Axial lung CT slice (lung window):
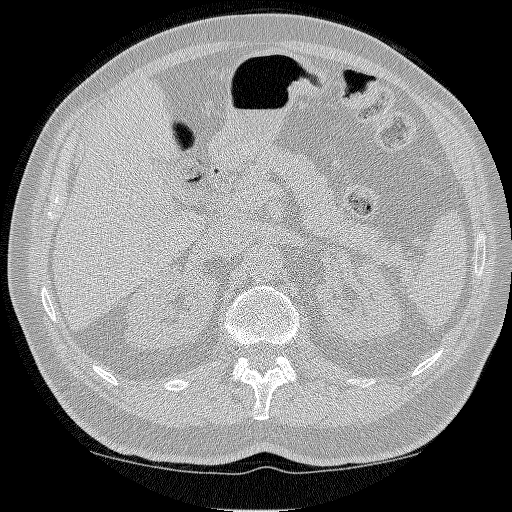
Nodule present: no